Question: I'm trying to scrape comments from a website using Selinium and Beutifulsoup. The site im trying to scrape from is genereted dynamicly by Javascript and that is little beyond what i've learned in the tutorials i've seen(im very little familiar with javascript). My best working solution so far is:
'''
browser = webdriver.Chrome(executable_path=chromedriver_path)
browser.get('https://nationen.ebcomments.dk/embed/stream?asset_id=<PHONE>')
def load_data():
time.sleep(1) # The site needs to load
browser.execute_script("document.querySelector('#stream > div.talk-stream-tab-container.Stream__tabContainer___2trkn > div:nth-child(2) > div > div > div > div > div:nth-child(3) > button').click()") # Click on load more comments button
htmlSource = browser.page_source
soup = BeautifulSoup(browser.page_source, 'html.parser')
load_data() # i should call this few times to load all comments, but in this example i only do it once.
for text in soup.findAll(class_="talk-plugin-rich-text-text"):
print(text.get_text(), "
") # Print the comments
'''
It works - but it's very slow, and I'm sure that there is a better solution, especially if I want to scrape several hundreds of articles with comments.
I think all the comments comes in JSON format(i have looked into Chromes dev tab under network, and I can see there is a response containing the JSON with the comment - see the pic). Then I tried to use SeliniumRequest to get the data, but not sure at all what I'm doing, and it's not working. It says Maybe I could get the JSON from the comments API, but I'm not sure if it's possible?

'''
from seleniumrequests import Chrome
chromedriver_path = 'C:/chromedriver.exe'
webdriver = Chrome(executable_path=chromedriver_path)
response = webdriver.request('POST', 'https://nationen.ebcomments.dk/api/v1/graph/ql/', data={"assetId": "<PHONE>", "assetUrl": "", "commentId": "","excludeIgnored": "false","hasComment": "false", "sortBy": "CREATED_AT", "sortOrder": "DESC"})
'''
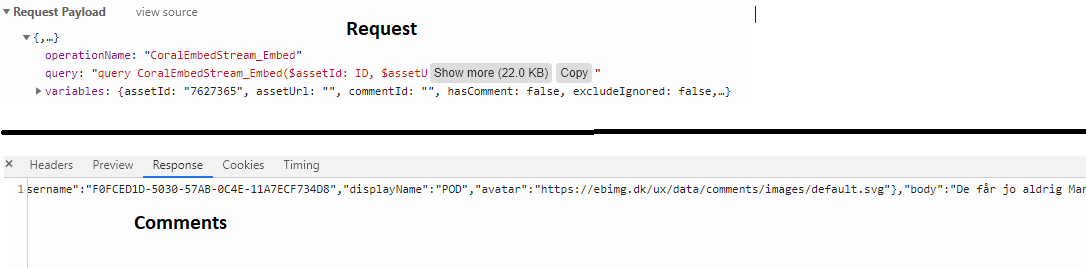
Answer: If only the comments you are after then the following implementation should get you there:
'''
from selenium import webdriver
from selenium.webdriver.common.by import By
from selenium.webdriver.support.ui import WebDriverWait
from selenium.webdriver.support import expected_conditions as EC
link = "https://nationen.ebcomments.dk/embed/stream?asset_id=<PHONE>"
with webdriver.Chrome() as driver:
wait = WebDriverWait(driver,10)
driver.get(link)
while True:
try:
wait.until(EC.presence_of_element_located((By.CSS_SELECTOR,".talk-load-more > button"))).click()
except Exception: break
for item in wait.until(EC.presence_of_all_elements_located((By.CSS_SELECTOR,"[data-slot-name='commentContent'] > .CommentContent__content___ZGv1q"))):
print(item.text)
'''